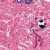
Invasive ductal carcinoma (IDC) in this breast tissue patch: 0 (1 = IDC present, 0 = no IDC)